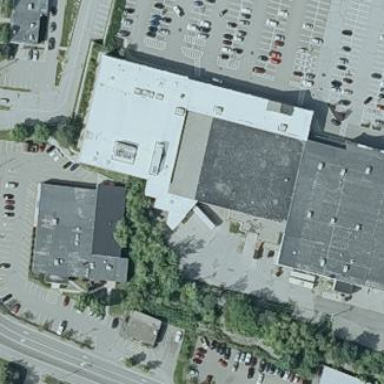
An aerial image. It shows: Supermarket building.